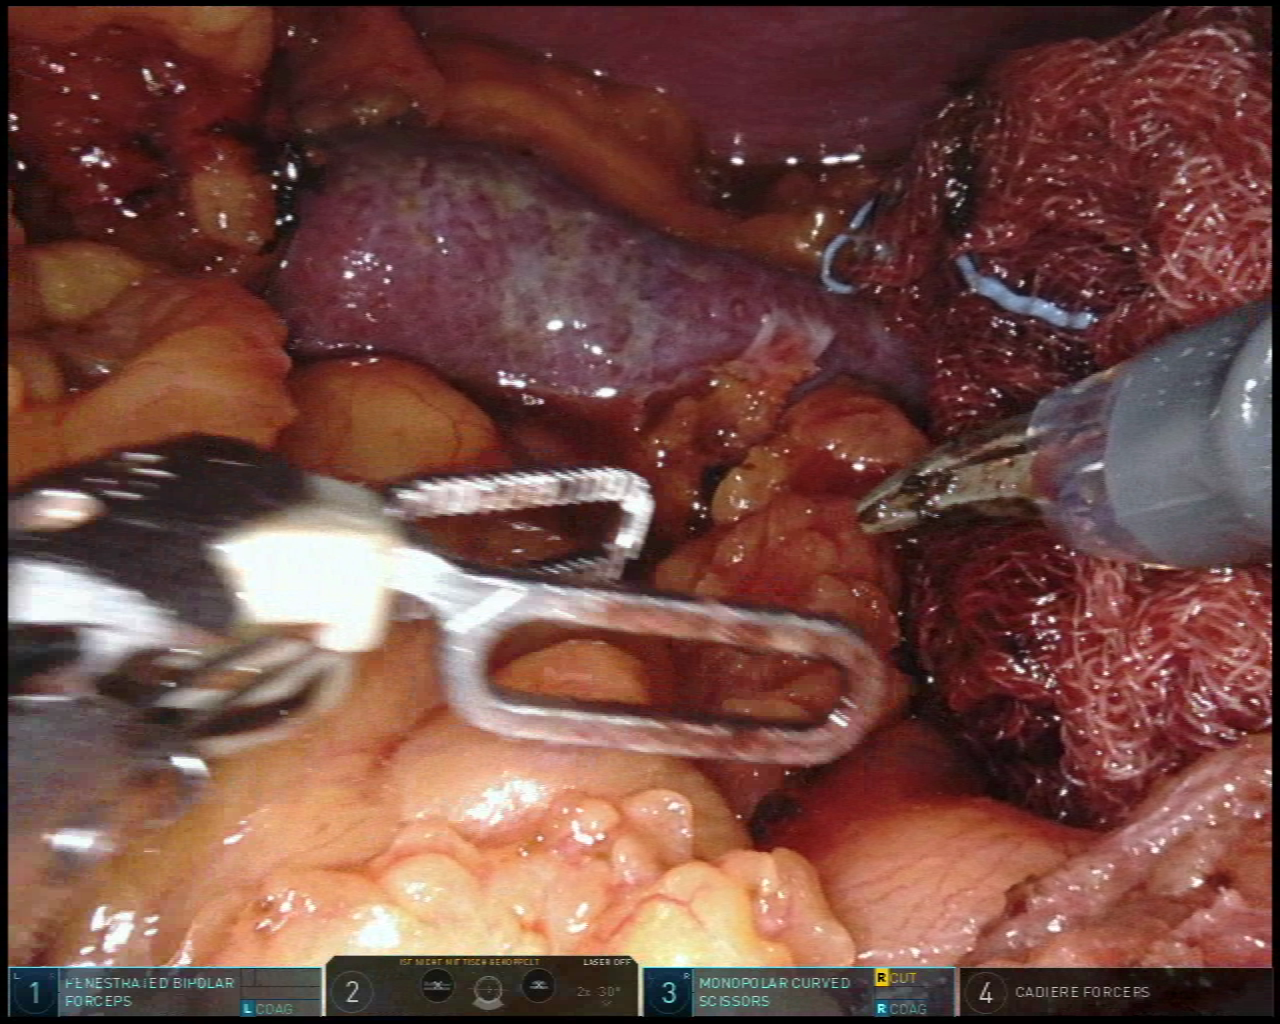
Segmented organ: spleen
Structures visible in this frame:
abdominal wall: yes
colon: no
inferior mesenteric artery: no
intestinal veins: no
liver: no
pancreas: no
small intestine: no
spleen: yes
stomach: no
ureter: no
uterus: no
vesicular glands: no